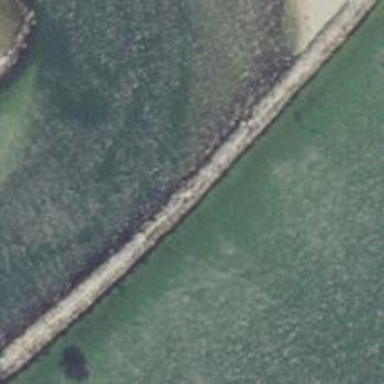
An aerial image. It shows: Breakwater structure.